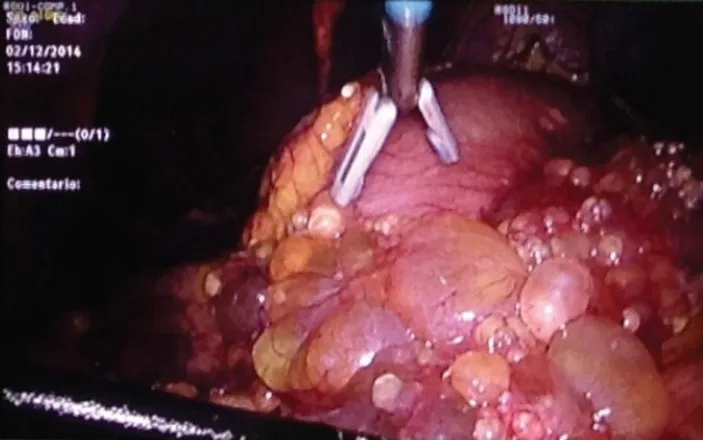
Laparoscopic image of multiple peritoneal implants at the level of the omentum.
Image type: medical_photograph (other_medical_photograph)